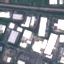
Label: Industrial